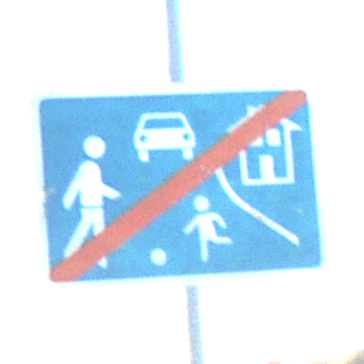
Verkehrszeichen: EndeVerkehrsberuhigterBereich
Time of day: MorningAfternoon
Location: Outdoor (Nature)
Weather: Clear
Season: Autumn
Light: Natural